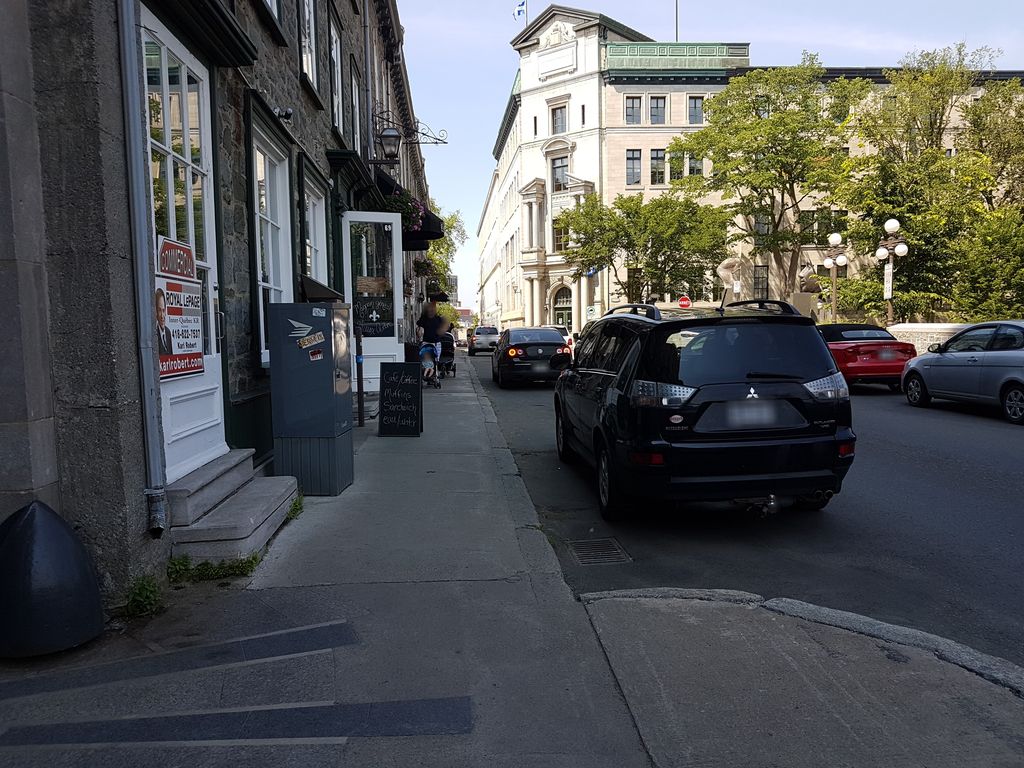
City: quebec_city